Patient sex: M
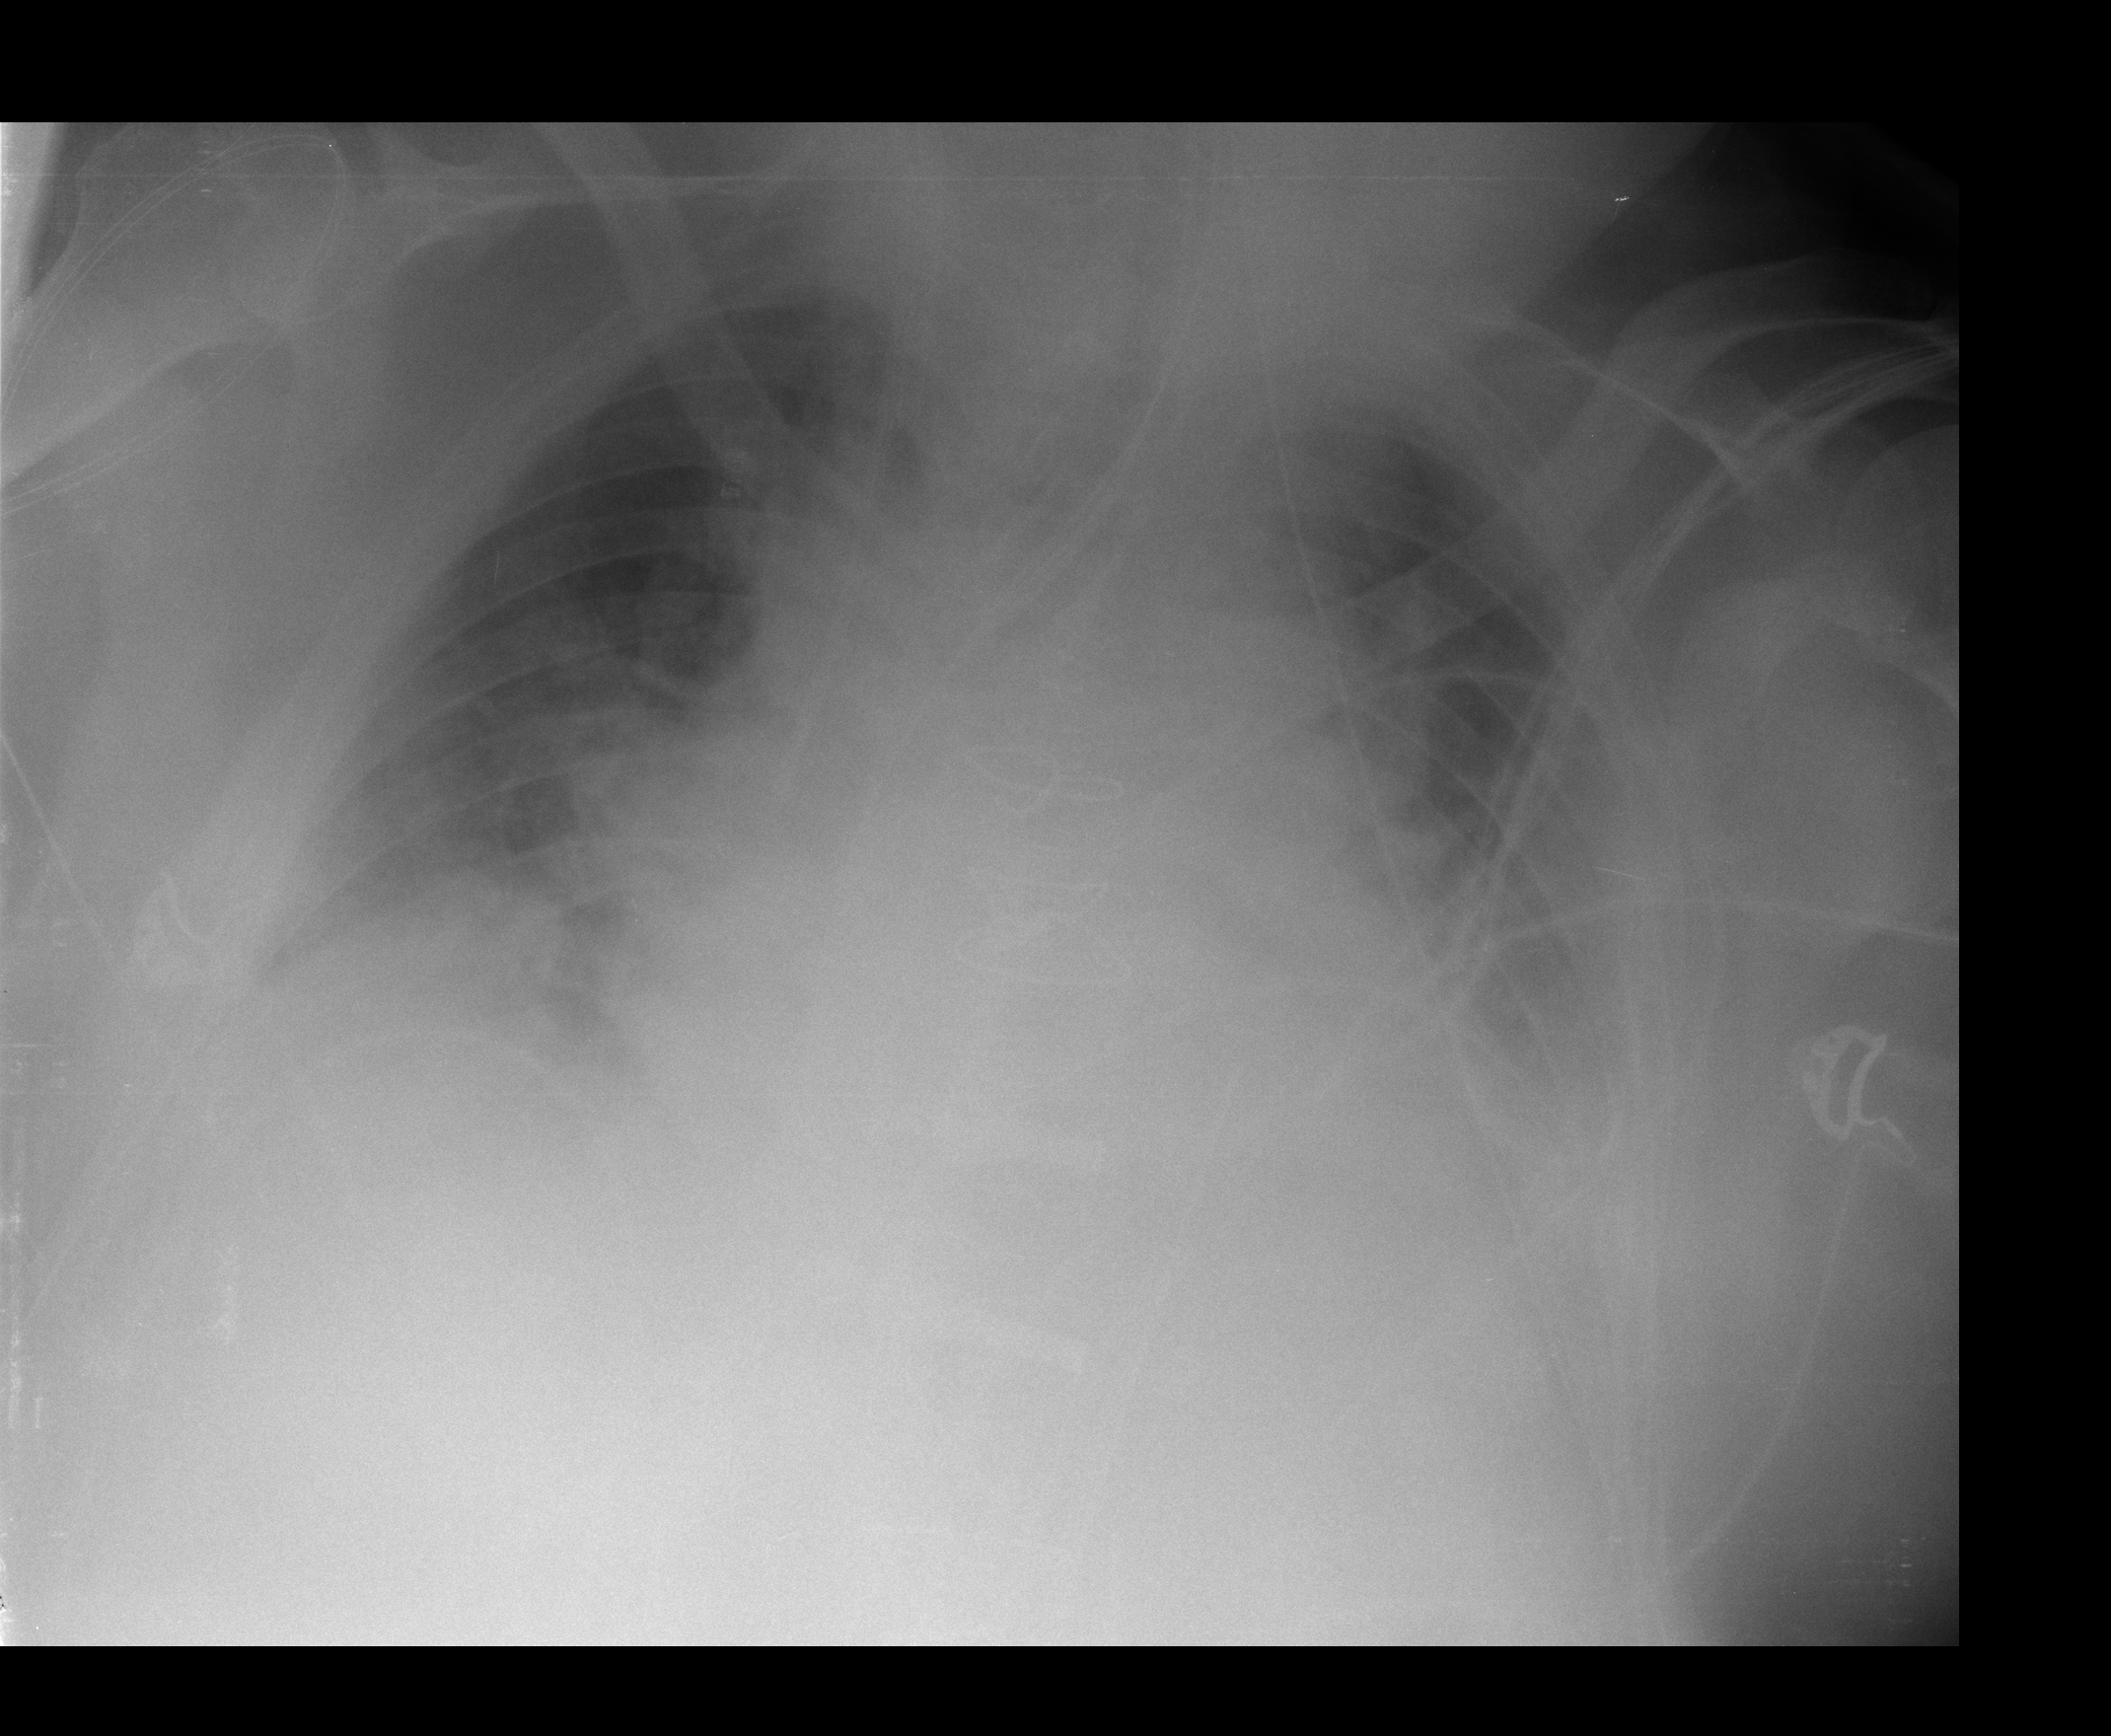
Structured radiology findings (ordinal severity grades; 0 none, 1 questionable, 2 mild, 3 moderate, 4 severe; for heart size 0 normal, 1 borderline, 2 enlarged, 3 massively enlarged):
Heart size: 2
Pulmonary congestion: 3
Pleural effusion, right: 2
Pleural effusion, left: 2
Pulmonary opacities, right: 2
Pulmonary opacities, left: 2
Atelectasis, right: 2
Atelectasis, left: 2